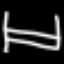
Label: bed